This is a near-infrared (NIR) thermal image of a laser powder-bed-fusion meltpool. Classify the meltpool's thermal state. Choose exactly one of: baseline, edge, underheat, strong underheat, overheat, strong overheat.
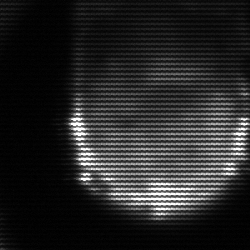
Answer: edge